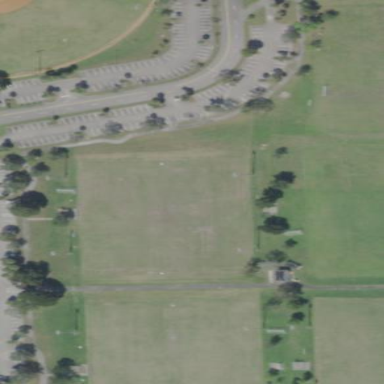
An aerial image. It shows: Soccer pitch with grass surface for leisure land.